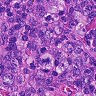
Metastatic tissue present: no